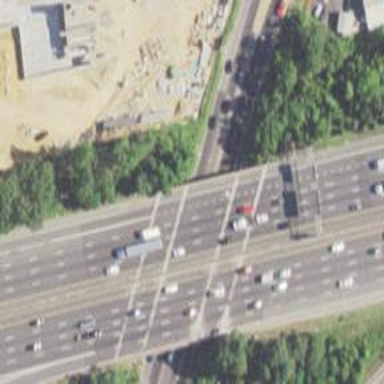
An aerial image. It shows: Motorway junction.